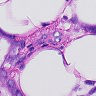
Metastatic tissue present: yes